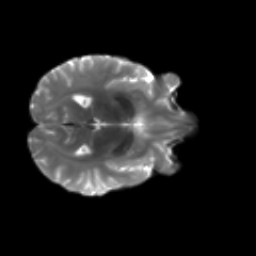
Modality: T2w
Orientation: axial
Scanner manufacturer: siemens
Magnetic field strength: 3 T
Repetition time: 4.16 s
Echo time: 0.0806 s